Question: I can't understand this particular use of the sigma(summation) notation in the explanation of the Insertion sort of the book :

Let tj denote the number of times the while loop test in line 5 is executed for that value of j.
Can someone explain the use of sigma(summation) in Line 5,6,7?
I am aware of the summation formulas and uses.
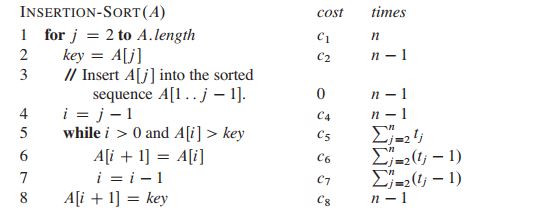
Answer: Note - the sigma expressions should be j instead of t[j]. I'm not sure why the book used t[j] since it's using expressions of n for the other lines.
The sigma's are expressing the number of times that the corresponding line will be executed (worst case). For Sigma(j=2 to n) on line 5, that's a total count of 2+3+4+...+n = (n+2)(n-1)/2 = 1/2 n^2 + 1/2 n - 1. Note that for line 5, for j = 2, it's counting line 5 twice, once for i = 1 (the first compare of i > 0) and once for i = 0 (the second compare of i > 0).
Lines 6 and 7 depend A[i]> key, and worst case (A[i] always > key), loop one less than line 5, which explains the (tj - 1) factor => (2-1)+(3-1) + ... = 1+2+3+...+n-1 = (n)(n-1)/2.